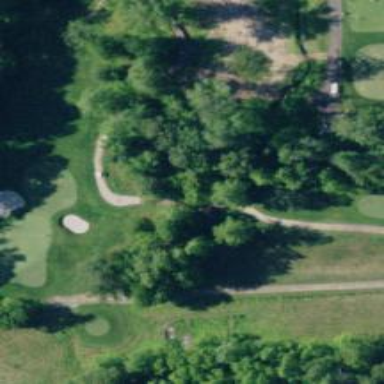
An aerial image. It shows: Footway road that serves as bridge over golf path.